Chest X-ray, AP view. Patient: 14 years old, sex M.
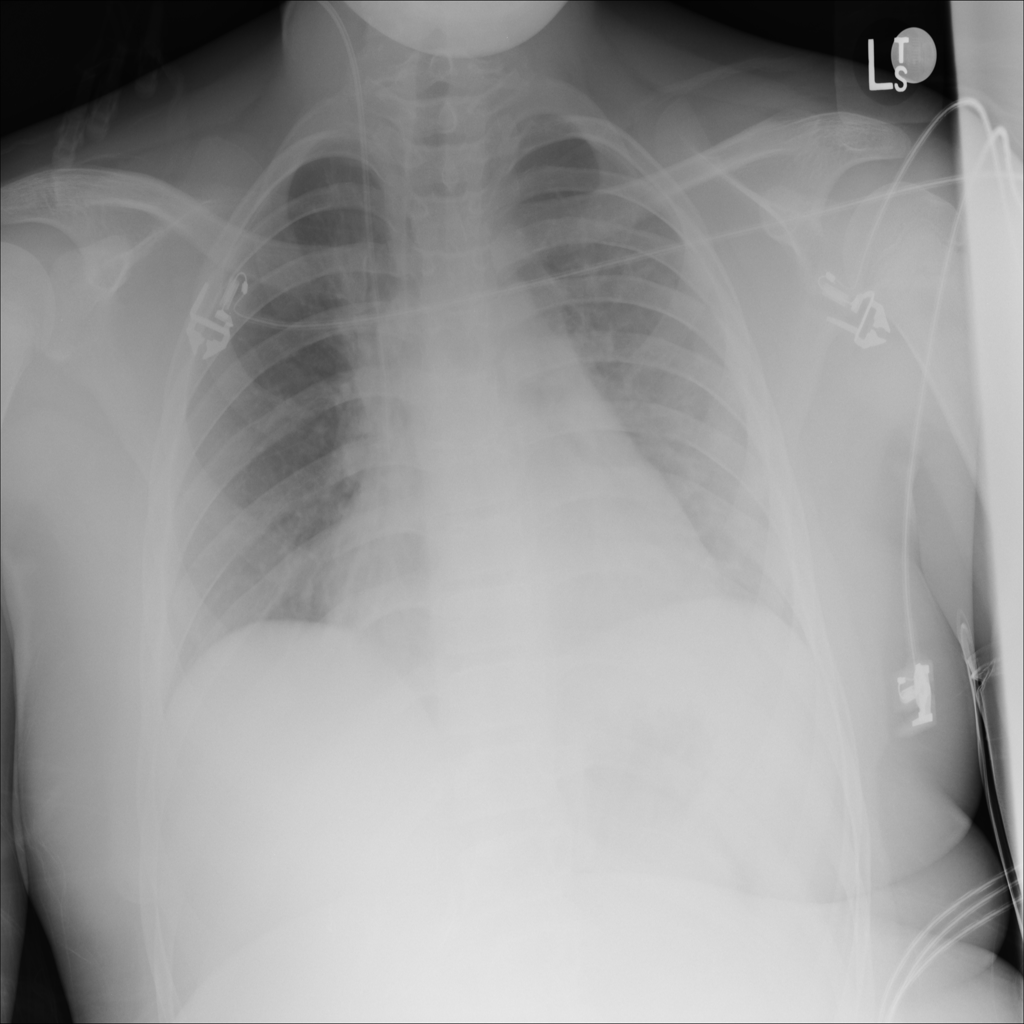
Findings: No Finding